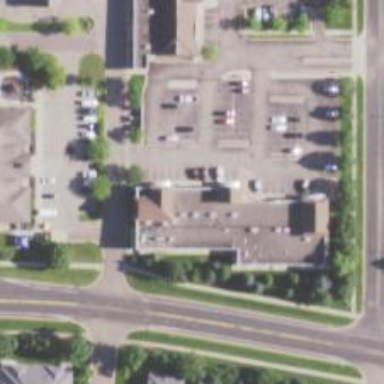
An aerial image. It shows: Healthcare clinic is depicted in the image.